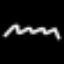
Label: squiggle